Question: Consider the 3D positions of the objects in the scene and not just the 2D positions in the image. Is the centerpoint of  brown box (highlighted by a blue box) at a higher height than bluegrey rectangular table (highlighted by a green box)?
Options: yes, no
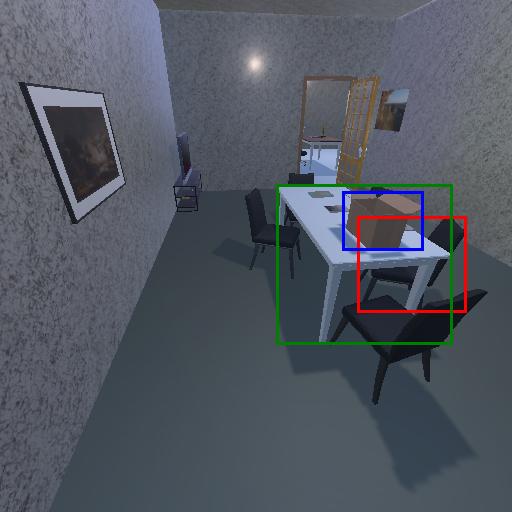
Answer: yes